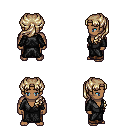
a pixel art fantasy rpg character, male body template, human, dark skin, gray robe, robe skirt, white blonde princess hairstyle, four views (front, back, left, right), 2x2 character sprite sheet, small pixel art, hard edges, no anti-aliasing